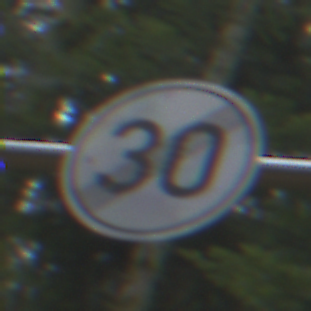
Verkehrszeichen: EndeGeschwindigkeit30
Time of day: Midday
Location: Outdoor (Nature)
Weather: Overcast
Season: NotSpecified
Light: Natural